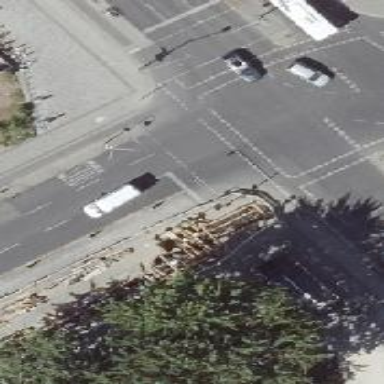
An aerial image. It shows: Road with traffic signals.